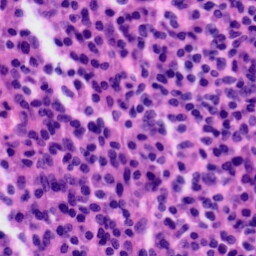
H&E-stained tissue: Tonsil